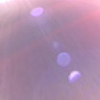
Label: sunburn